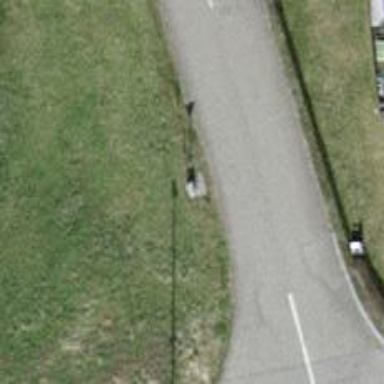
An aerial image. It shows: Cable distribution cabinet for power.